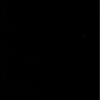
Label: not_dusty